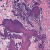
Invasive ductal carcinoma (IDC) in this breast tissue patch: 0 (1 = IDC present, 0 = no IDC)